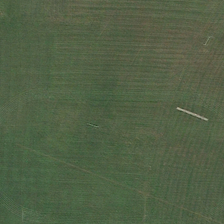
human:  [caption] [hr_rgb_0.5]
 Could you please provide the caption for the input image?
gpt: it is a piece of green meadow .

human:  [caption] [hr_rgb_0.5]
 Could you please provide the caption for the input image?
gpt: it is a piece of green meadow .

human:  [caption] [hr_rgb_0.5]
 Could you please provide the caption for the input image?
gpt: it is a piece of green meadow .

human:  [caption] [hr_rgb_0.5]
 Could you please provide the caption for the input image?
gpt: it is a piece of green meadow .

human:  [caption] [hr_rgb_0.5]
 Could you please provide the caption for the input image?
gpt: it is a piece of green meadow .